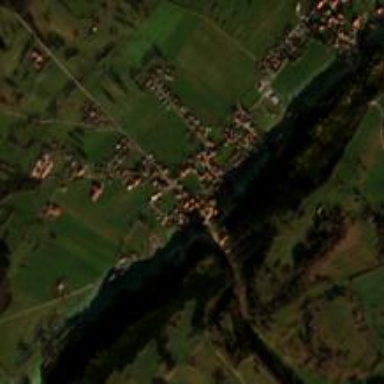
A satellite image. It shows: Village.